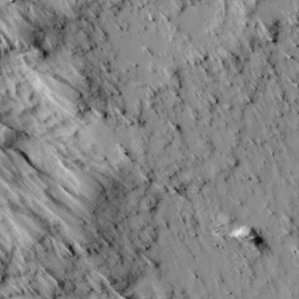
Label: non_frost